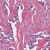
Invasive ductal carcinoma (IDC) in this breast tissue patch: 1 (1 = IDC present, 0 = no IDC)